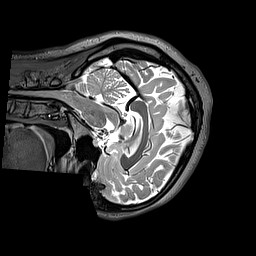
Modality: T2w
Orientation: sagittal
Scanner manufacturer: siemens
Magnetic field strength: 3 T
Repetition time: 3.2 s
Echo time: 0.406 s